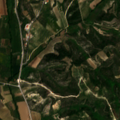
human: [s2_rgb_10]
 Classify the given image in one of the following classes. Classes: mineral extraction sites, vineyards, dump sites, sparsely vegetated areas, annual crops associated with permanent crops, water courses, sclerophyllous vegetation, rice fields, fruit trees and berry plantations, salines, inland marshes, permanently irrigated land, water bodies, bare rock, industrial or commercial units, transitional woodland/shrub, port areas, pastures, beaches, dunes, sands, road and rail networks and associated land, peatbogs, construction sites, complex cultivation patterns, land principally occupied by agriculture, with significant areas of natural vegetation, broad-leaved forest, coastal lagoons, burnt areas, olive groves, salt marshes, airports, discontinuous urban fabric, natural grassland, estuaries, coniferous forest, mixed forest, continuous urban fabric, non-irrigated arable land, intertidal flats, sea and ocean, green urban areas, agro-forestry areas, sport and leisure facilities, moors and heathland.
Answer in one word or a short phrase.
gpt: olive groves, complex cultivation patterns, land principally occupied by agriculture, with significant areas of natural vegetation